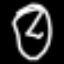
Label: clock